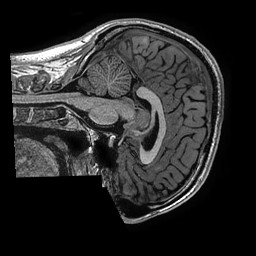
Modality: T1w
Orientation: sagittal
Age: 25
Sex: male
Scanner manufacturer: ge
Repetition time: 0.00733 s
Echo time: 0.003 s